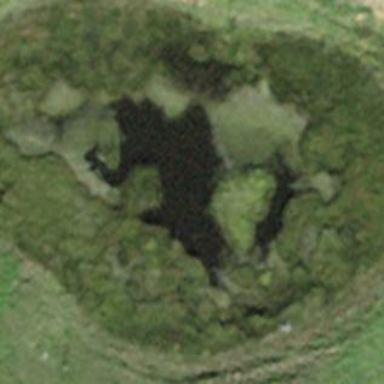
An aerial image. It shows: Serene pond surrounded by nature.